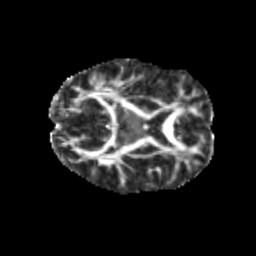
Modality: FA
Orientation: axial
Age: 9
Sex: male
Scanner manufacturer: siemens
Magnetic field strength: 3 T
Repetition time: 3.8 s
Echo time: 0.07 s